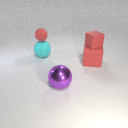
large cyan rubber sphere behind large red rubber cube